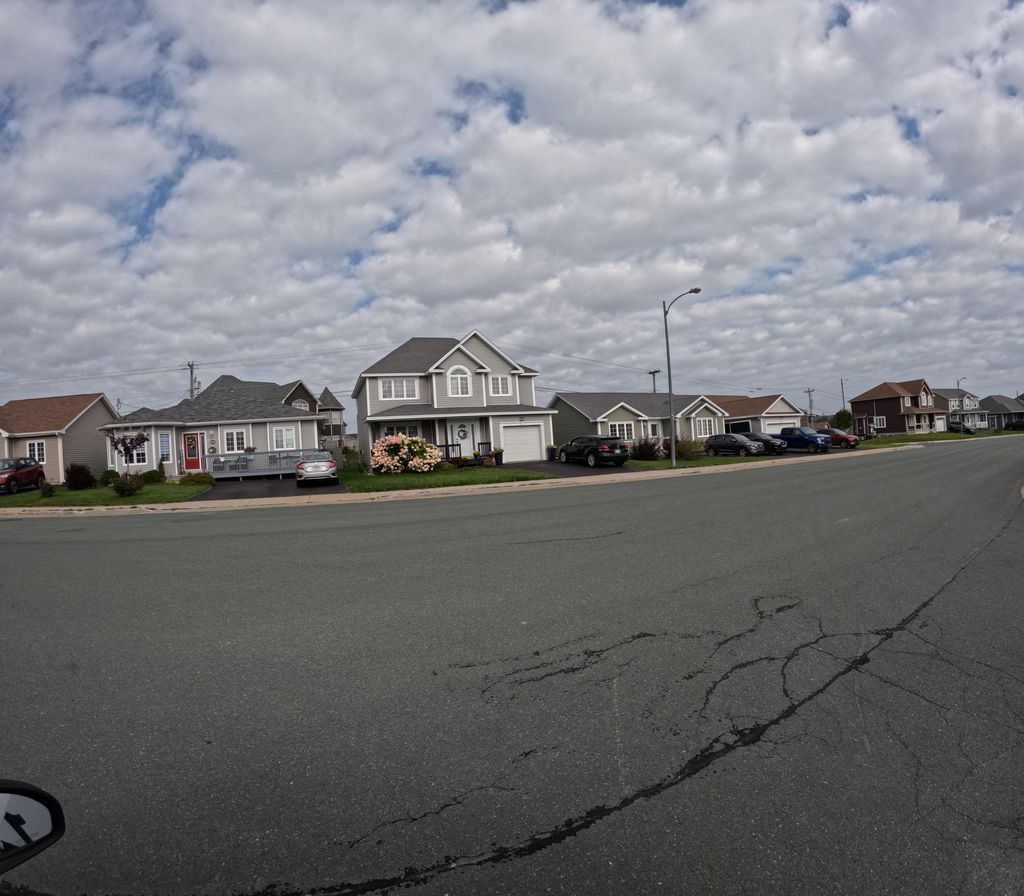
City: st_johns